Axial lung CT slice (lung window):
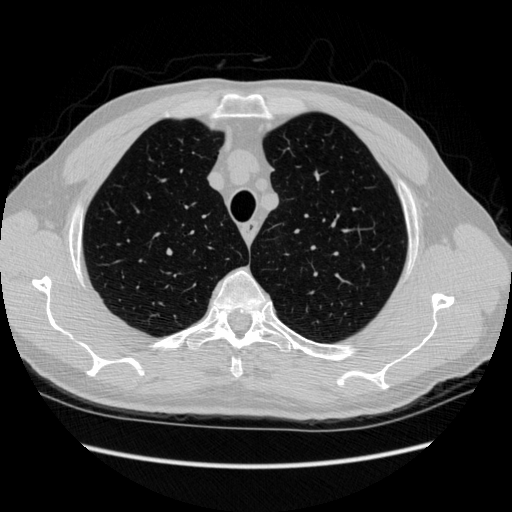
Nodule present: no